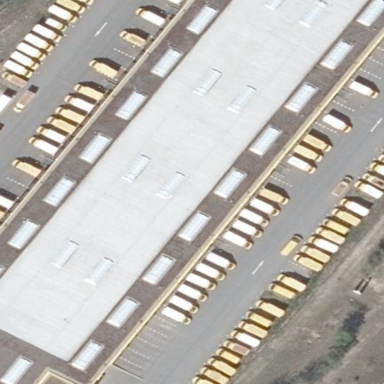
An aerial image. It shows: Industrial building that serves as post depot.